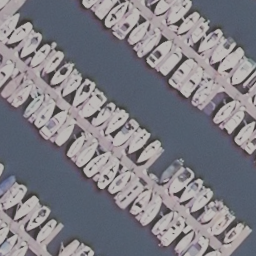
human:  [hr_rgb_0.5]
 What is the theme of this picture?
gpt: harbor

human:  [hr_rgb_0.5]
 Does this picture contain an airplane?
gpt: no

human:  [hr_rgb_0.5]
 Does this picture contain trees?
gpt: no

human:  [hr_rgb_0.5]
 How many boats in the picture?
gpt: sixty-one

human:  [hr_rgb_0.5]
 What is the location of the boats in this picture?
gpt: lower left diagonal and upper right